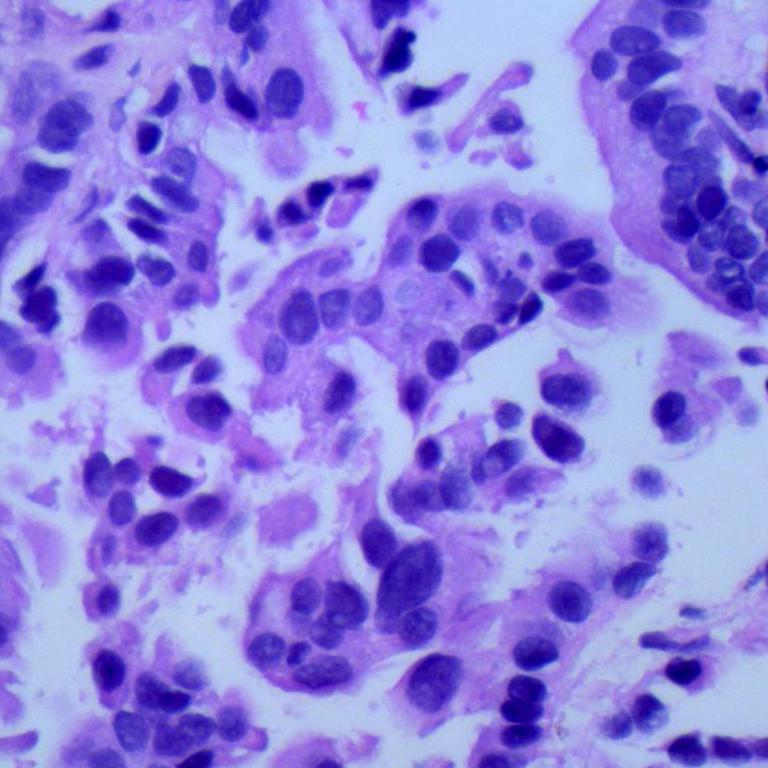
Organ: lung
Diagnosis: adenocarcinomas